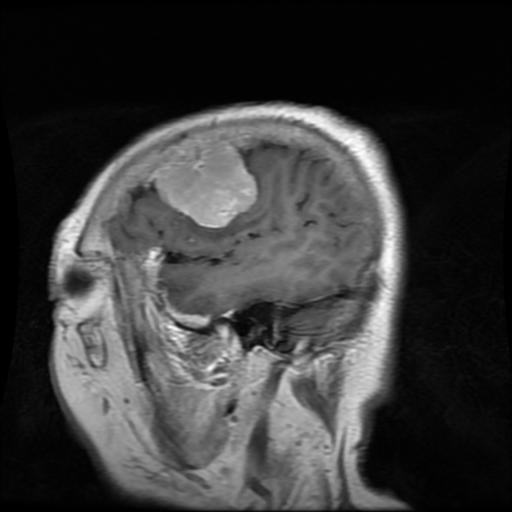
Label: meningioma